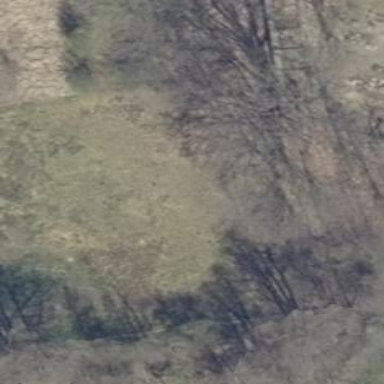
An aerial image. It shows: Mixed leaf woodland.